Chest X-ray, AP view. Patient: 64 years old, sex M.
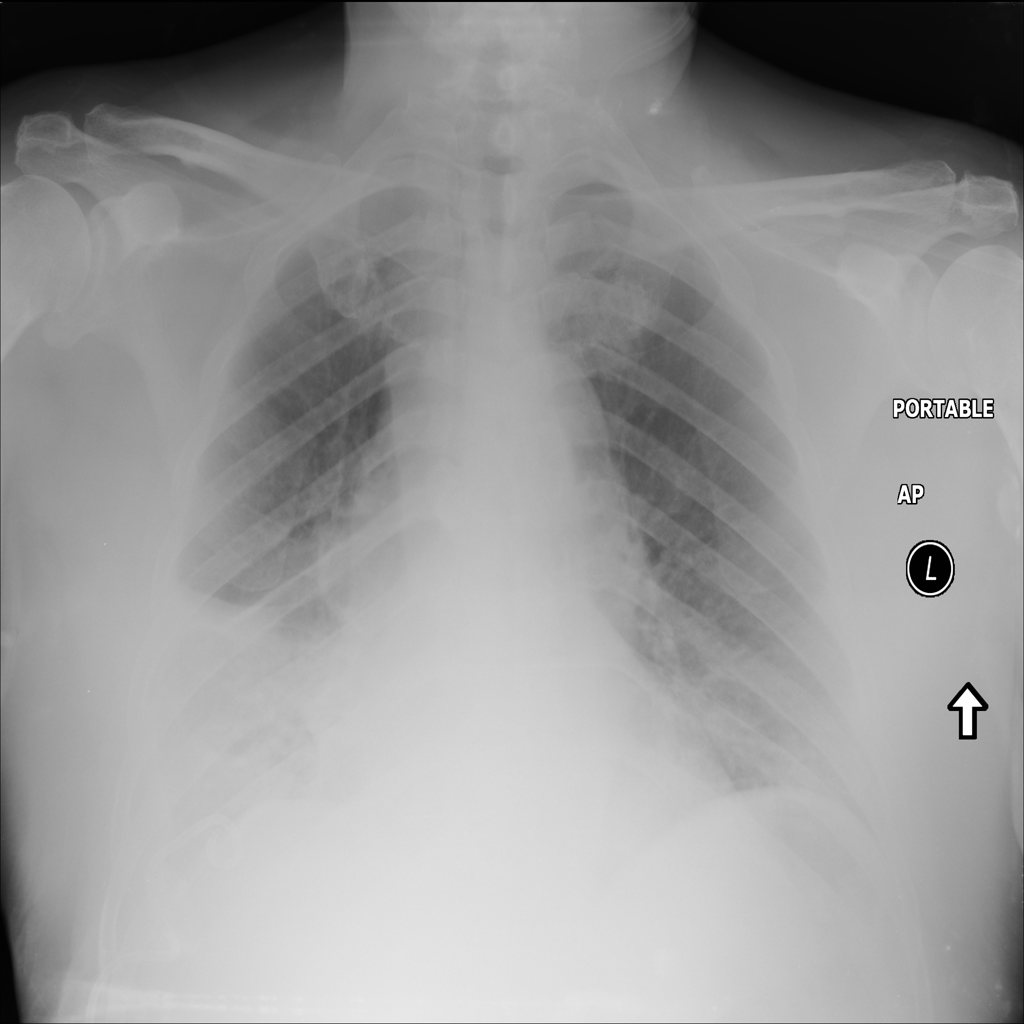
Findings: No Finding